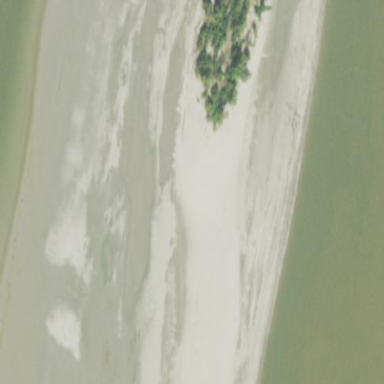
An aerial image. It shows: Shoal with sandy surface.